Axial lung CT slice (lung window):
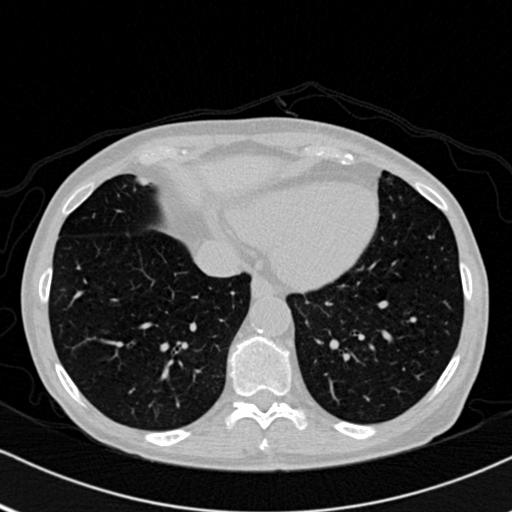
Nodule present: no